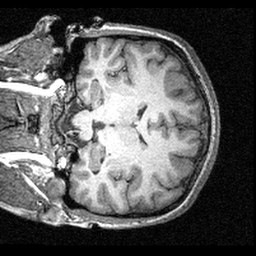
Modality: T1w
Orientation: coronal
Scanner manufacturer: siemens
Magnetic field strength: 3 T
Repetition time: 1.57 s
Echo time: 0.00304 s